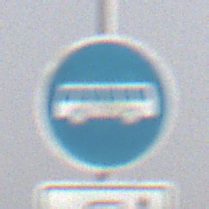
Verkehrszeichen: Busssonderstreifen
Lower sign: MehrspurigeFahrzeugeFrei11
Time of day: MorningAfternoon
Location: Outdoor (Nature)
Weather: PartlyCloudy
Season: NotSpecified
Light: Natural